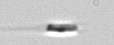
Label: Bacillariophyceae